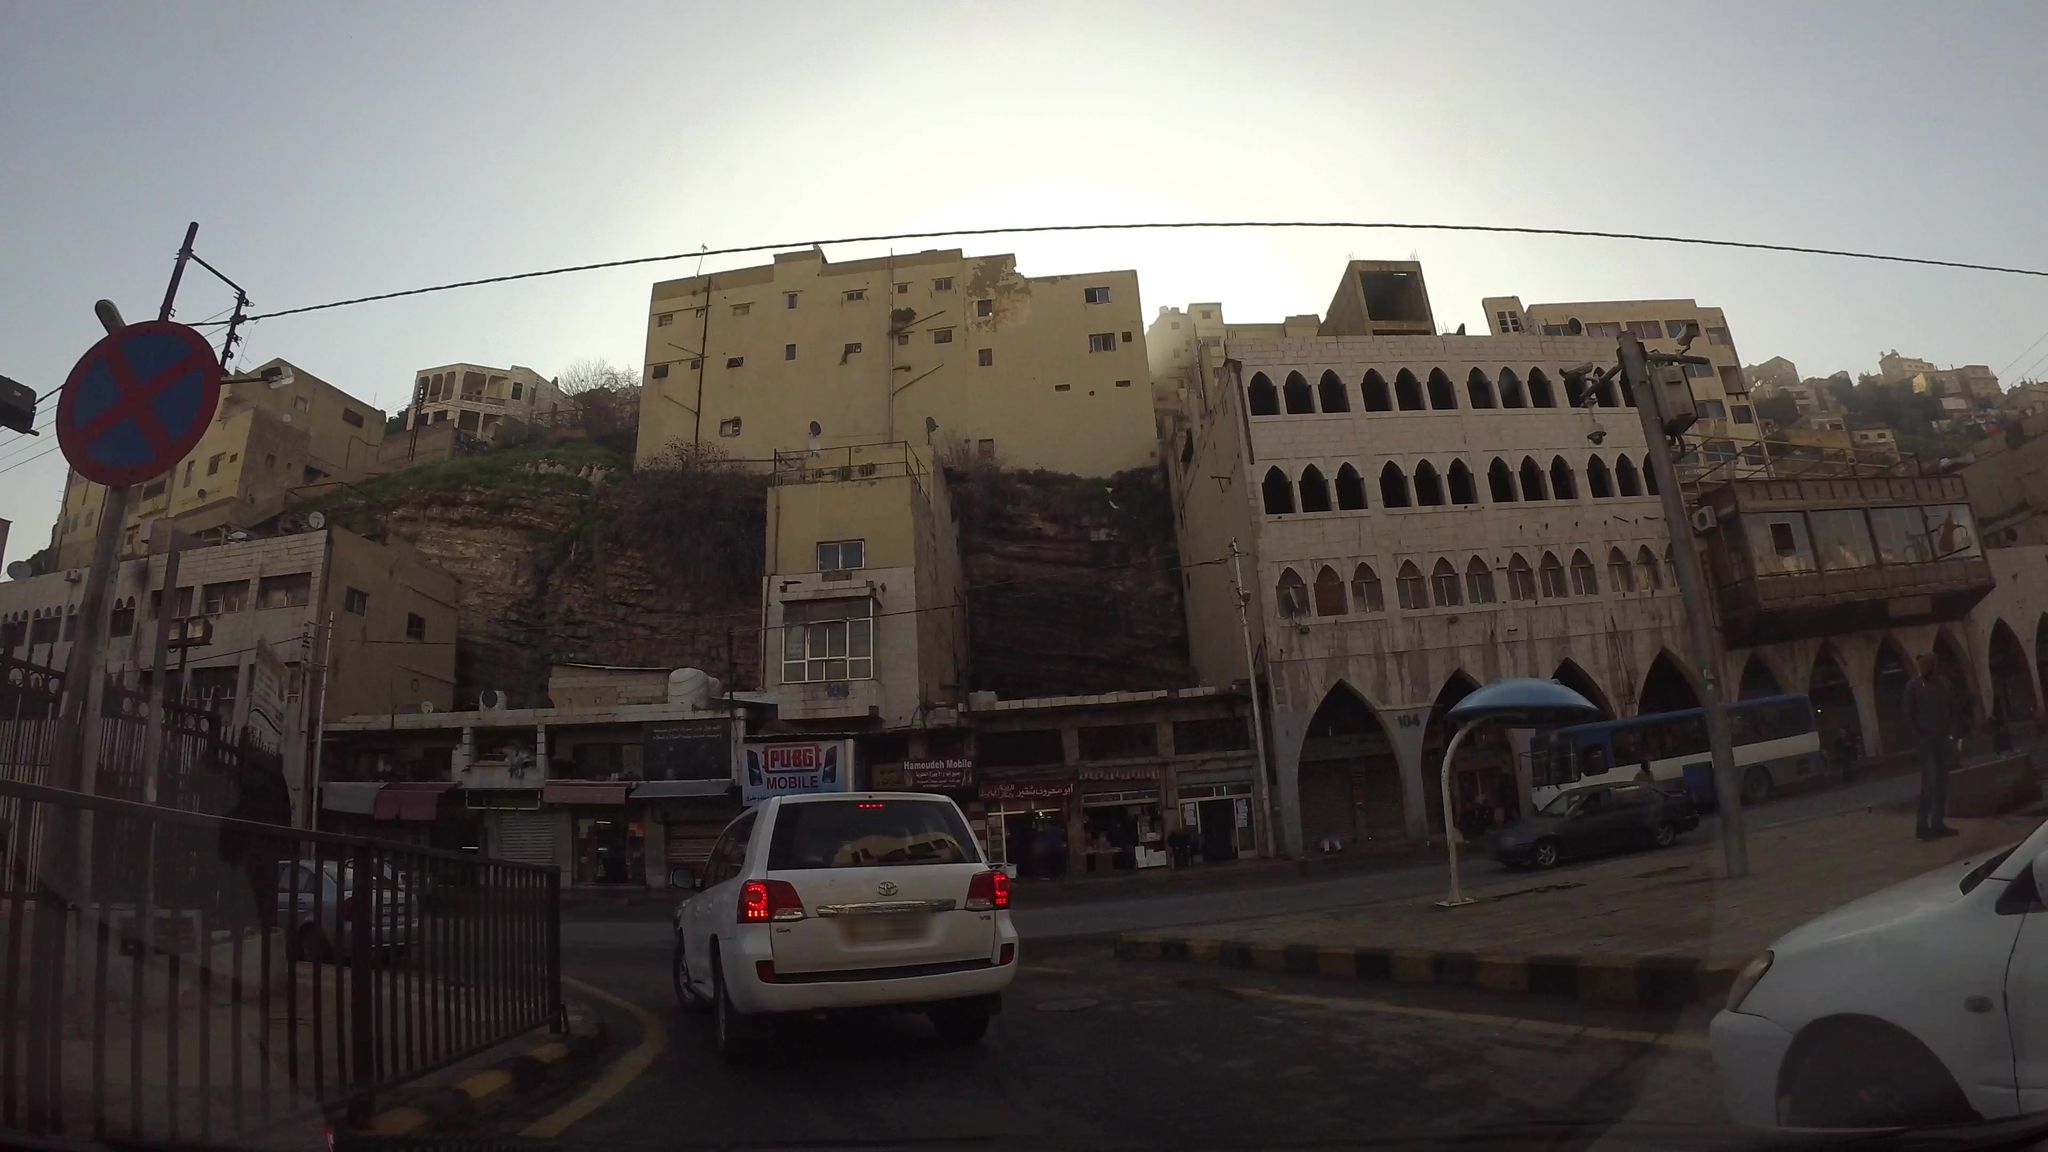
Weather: rainy
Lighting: dusk/dawn
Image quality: good
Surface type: driving surface
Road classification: primary_link, secondary
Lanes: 2
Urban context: urban centre
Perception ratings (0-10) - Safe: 1.98, Lively: 6.64, Beautiful: 6.7, Boring: 7.34, Depressing: 6.85, Wealthy: 4.64